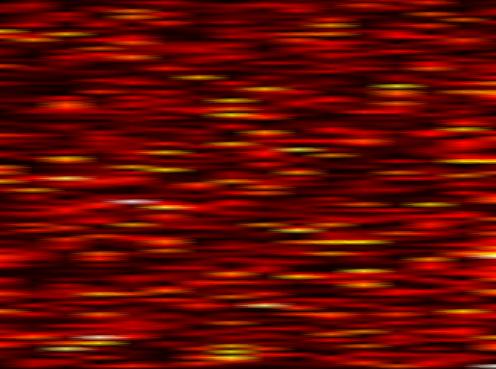
Label: FOFDM